Question: The picture shows the balloon popping problem. You need to pop all the balloons in a certain order. The reward for a popped balloon is the product of itself and the values on the left and right balloons. If there is no balloon on the left or right, multiply the value of the balloon on the left or right by 1. You need only find the total maximum reward. Give me the number.
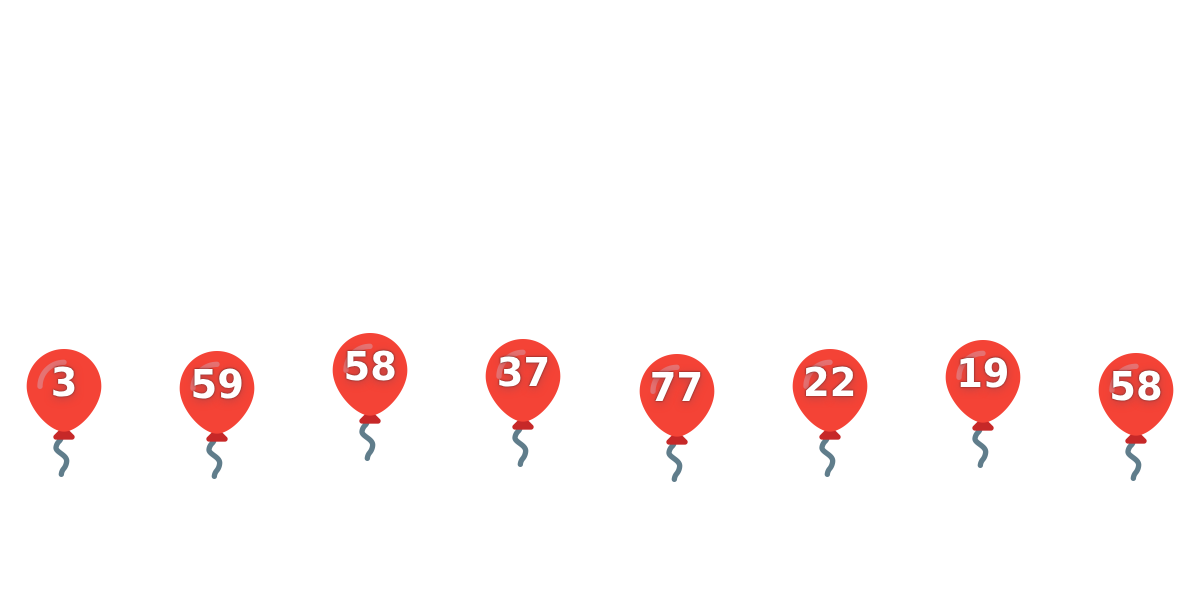
Answer: 825224